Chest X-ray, PA view. Patient: 43 years old, sex F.
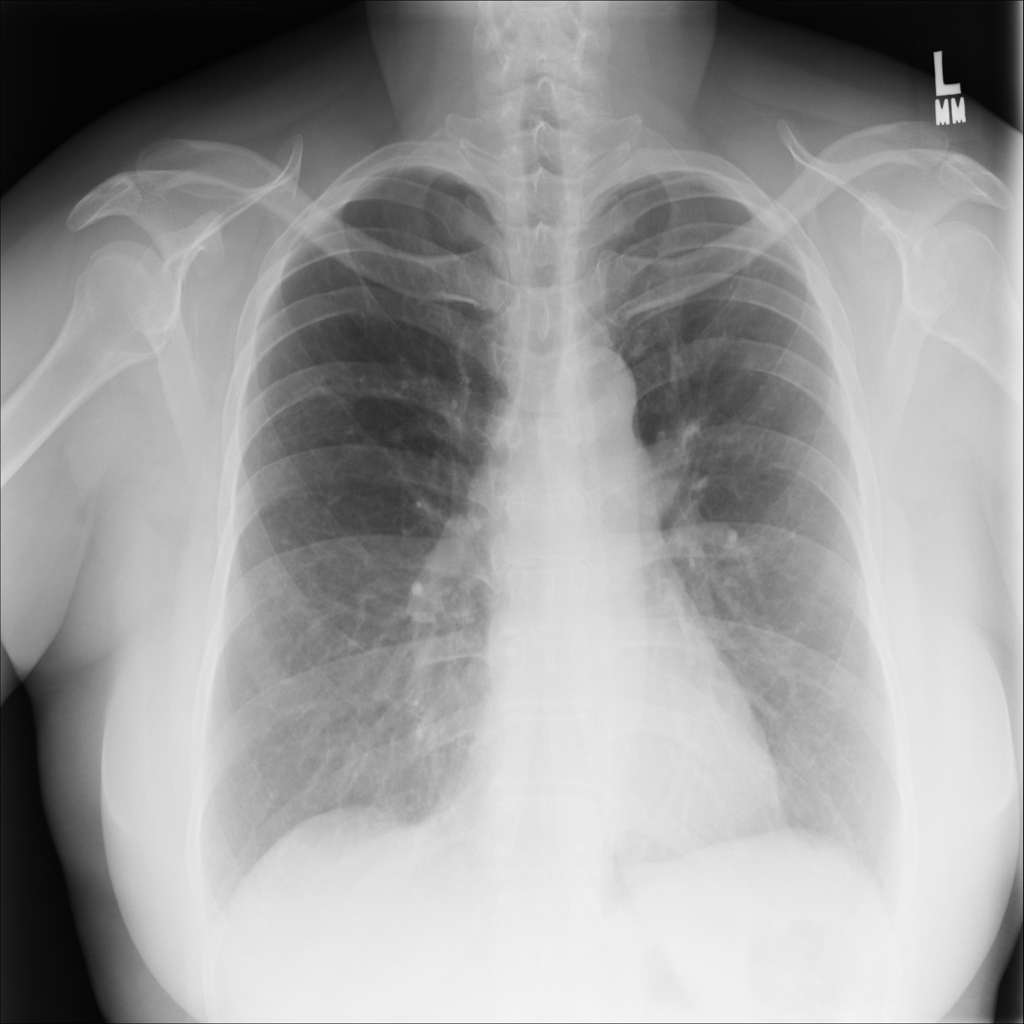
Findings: No Finding